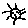
Label: sun